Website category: book
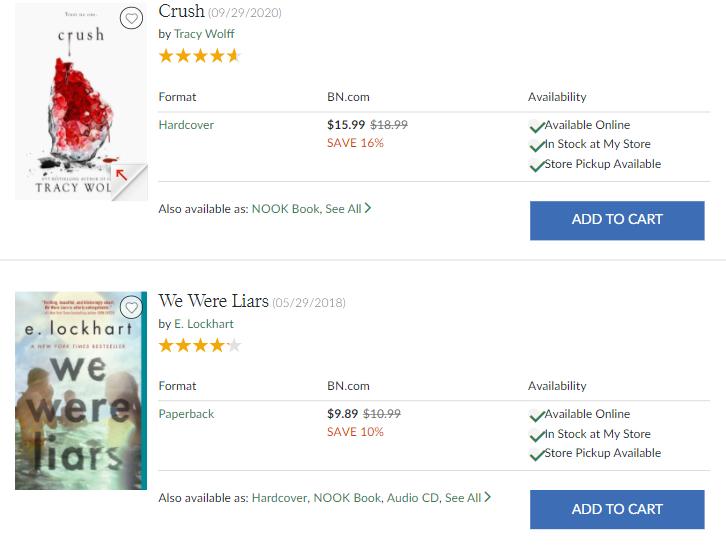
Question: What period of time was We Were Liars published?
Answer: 05/29/2018

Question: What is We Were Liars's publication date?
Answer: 05/29/2018

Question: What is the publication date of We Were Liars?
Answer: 05/29/2018

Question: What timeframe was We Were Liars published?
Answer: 05/29/2018

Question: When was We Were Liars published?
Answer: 05/29/2018

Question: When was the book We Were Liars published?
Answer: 05/29/2018

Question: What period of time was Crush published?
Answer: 09/29/2020

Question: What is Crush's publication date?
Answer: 09/29/2020

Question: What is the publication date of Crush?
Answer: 09/29/2020

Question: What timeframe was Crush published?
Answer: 09/29/2020

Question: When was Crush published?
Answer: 09/29/2020

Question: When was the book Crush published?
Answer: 09/29/2020

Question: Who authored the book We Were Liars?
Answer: E. Lockhart

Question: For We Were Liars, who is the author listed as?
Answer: E. Lockhart

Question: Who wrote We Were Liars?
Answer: E. Lockhart

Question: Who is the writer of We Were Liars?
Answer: E. Lockhart

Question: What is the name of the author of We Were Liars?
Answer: E. Lockhart

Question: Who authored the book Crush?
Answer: Tracy Wolff

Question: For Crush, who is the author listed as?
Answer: Tracy Wolff

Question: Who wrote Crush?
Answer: Tracy Wolff

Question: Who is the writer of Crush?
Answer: Tracy Wolff

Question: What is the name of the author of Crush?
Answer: Tracy Wolff

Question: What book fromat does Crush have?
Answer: Hardcover

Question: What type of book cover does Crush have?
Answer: Hardcover

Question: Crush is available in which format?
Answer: Hardcover

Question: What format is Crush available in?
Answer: Hardcover

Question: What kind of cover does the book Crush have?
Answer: Hardcover

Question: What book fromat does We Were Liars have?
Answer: Paperback

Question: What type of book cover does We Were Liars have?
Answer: Paperback

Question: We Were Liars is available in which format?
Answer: Paperback

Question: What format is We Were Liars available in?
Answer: Paperback

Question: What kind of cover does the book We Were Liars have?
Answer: Paperback

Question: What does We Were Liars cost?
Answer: $9.89

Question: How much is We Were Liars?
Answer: $9.89

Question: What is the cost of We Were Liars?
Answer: $9.89

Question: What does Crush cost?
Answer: $15.99

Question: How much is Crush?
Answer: $15.99

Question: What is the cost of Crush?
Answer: $15.99

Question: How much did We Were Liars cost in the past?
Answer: $10.99

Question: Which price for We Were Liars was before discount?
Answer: $10.99

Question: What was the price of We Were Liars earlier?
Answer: $10.99

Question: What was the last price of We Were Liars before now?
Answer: $10.99

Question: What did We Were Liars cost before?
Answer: $10.99

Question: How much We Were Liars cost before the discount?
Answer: $10.99

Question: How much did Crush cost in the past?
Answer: $18.99

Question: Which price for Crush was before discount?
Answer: $18.99

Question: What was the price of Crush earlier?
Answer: $18.99

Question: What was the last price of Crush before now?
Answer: $18.99

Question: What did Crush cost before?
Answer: $18.99

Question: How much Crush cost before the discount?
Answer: $18.99

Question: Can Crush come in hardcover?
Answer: no

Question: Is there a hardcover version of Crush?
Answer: no

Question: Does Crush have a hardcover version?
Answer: no

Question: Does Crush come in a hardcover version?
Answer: no

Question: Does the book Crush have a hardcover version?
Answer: no

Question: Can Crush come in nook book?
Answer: yes

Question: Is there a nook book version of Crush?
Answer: yes

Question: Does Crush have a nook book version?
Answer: yes

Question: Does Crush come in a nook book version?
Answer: yes

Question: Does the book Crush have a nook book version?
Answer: yes

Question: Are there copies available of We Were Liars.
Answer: yes

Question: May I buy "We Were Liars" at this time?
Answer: yes

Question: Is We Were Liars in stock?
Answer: yes

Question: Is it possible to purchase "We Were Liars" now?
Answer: yes